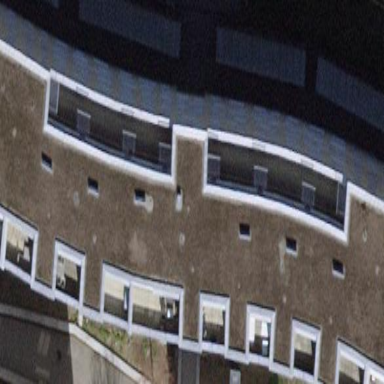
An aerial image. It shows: Flat-roofed apartment building with grey flat roof. The building itself is light grey in color.